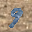
Label: 9